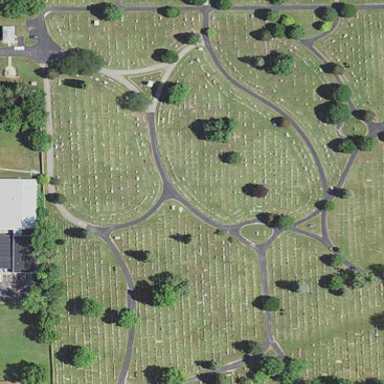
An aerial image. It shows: Cemetery.